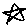
Label: star